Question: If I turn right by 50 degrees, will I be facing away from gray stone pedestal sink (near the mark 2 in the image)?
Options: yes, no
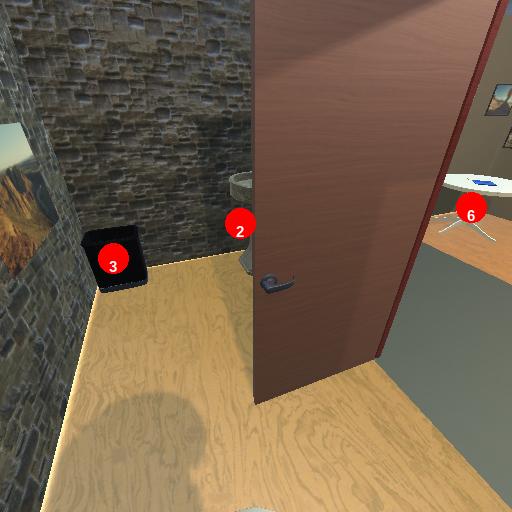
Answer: yes